Question: I'm trying to get the x-coordinates of peaks in a MATLAB figure (example attached). I've been using 'findpeaks', but it doesn't seem to like the fact that I'm plotting points rather than lines.
I won't always have two peaks. Sometimes I'll have three, sometimes I'll have one. Multiple peaks will always be separated by at least 1/4 of the range of x, and peaks will always be at least twice the noise level.
Here's what I would expect would work:
'''
[pks,locs] = findpeaks(yData,...
'SortStr','descend',...
'MinPeakDistance',floor(range(xData)/4),...
'MinPeakHeight',floor(max(yData)/2)...
)
'''
Instead of getting two peaks, I get four all bundled around the first peak:
'''
>> locs
locs =
6774 166785 326792 486799
>> xData(locs)
ans =
-<PHONE> -<PHONE>5
-<PHONE>7 -<PHONE>8
'''
I assume that MinPeakDistance is working on the in xData indices rather than the data itself. How do I get it to use the distances between peaks instead of the distance between indices of peaks?

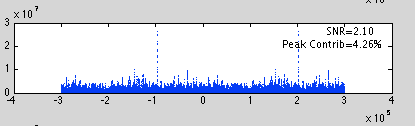
Answer: 'findpeaks' doesn't know anything about the x-coordinates or what you have plotted. You need to specify 'MinPeakDistance' in terms of indices. Here's an example:
'''
xData = -100:1:-1;
yData = rand(1,100);
yData(10) = 100; % peak
yData(11) = 99; % not a peak
yData(50) = 100; % peak
yData(51) = 99; % not a peak
[pks,locs] = findpeaks(yData,...
'SortStr','descend',...
'MinPeakDistance',floor(length(yData)/4),...
'MinPeakHeight',floor(max(yData)/2)...
);
xLocs = xData(locs);
pks =
100 100
locs =
10 50
'''